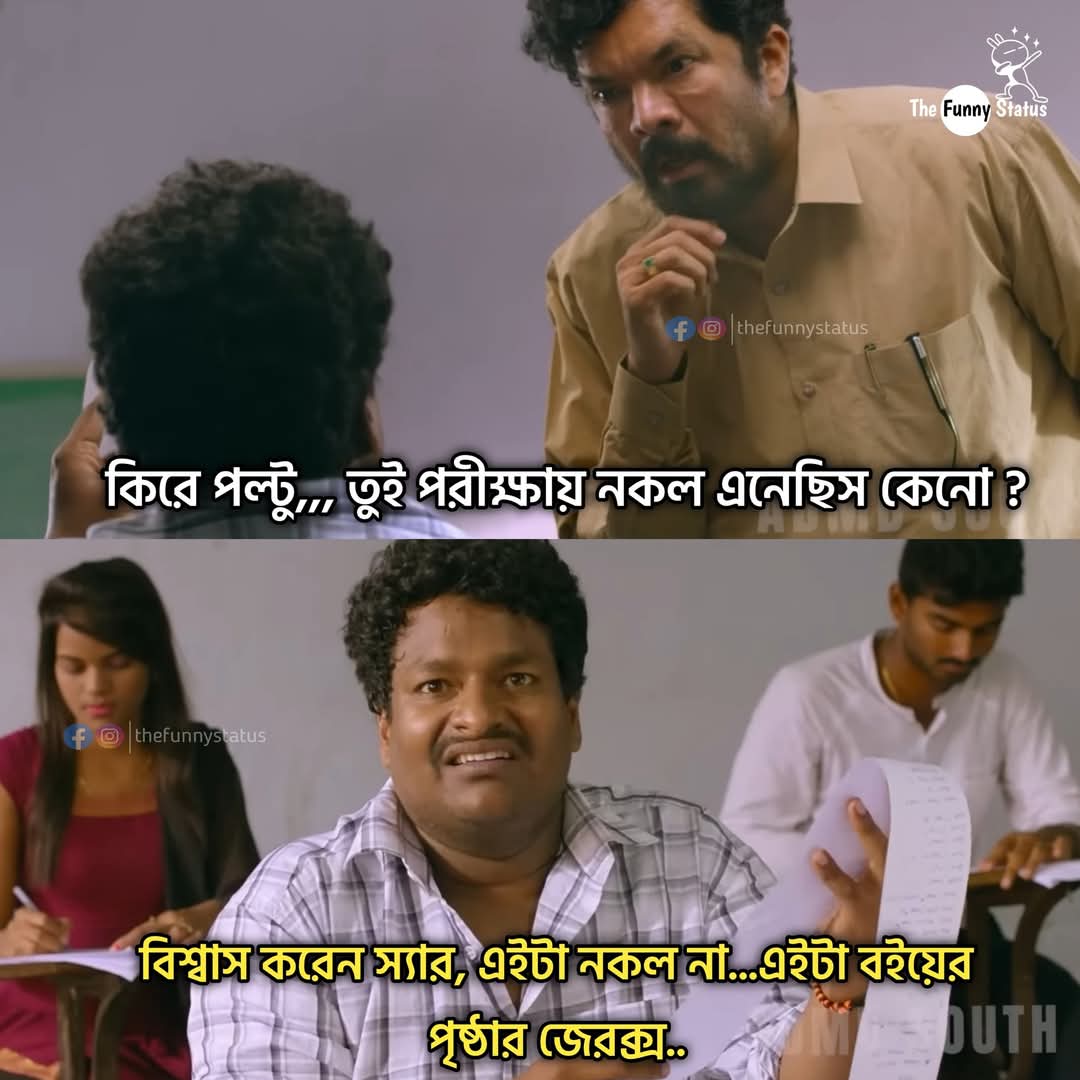
Text:
কিরে পল্টু,,, তুই পরীক্ষায় নকল এনেছিস কেনো?
বিশ্বাস করেন স্যার, এইটা নকল না...এইটা বইয়ের পৃষ্ঠার জেরক্স..

Label: Non Hate